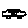
Label: car